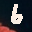
Label: 6